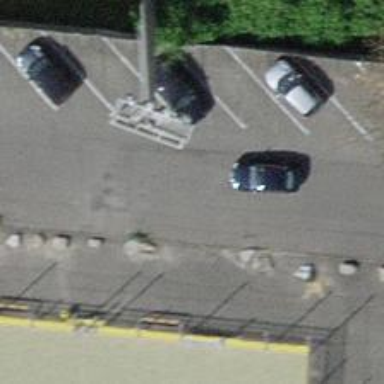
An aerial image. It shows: Block barrier.